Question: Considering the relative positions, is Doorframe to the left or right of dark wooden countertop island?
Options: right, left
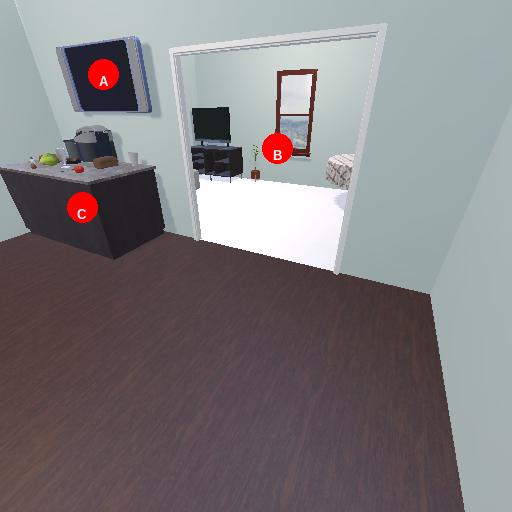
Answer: right